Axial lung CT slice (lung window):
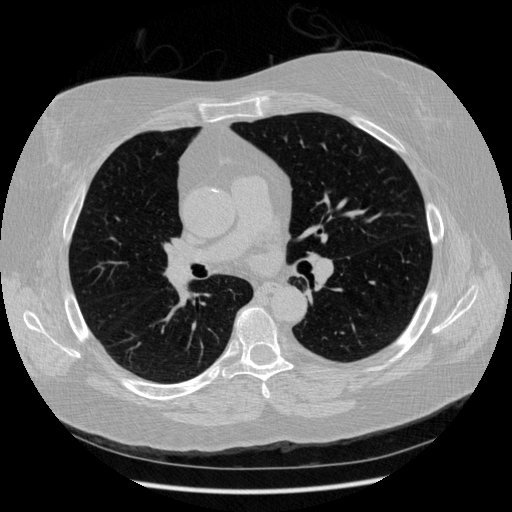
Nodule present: no